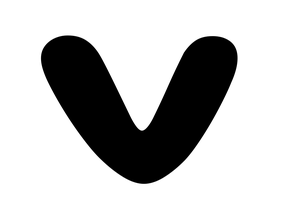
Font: Gluten_SemiBold